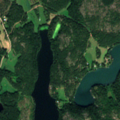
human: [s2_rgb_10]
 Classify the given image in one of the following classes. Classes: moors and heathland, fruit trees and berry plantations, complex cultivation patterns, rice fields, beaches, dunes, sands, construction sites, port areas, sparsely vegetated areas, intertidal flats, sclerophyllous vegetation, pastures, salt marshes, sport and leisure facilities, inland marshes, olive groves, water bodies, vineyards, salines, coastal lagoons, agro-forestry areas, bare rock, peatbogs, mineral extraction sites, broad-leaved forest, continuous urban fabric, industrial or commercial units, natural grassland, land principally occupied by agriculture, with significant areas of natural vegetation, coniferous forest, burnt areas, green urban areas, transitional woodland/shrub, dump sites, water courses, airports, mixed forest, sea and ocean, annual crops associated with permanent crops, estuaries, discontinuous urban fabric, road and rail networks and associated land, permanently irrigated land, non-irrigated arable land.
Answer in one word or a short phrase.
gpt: land principally occupied by agriculture, with significant areas of natural vegetation, coniferous forest, mixed forest